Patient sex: M
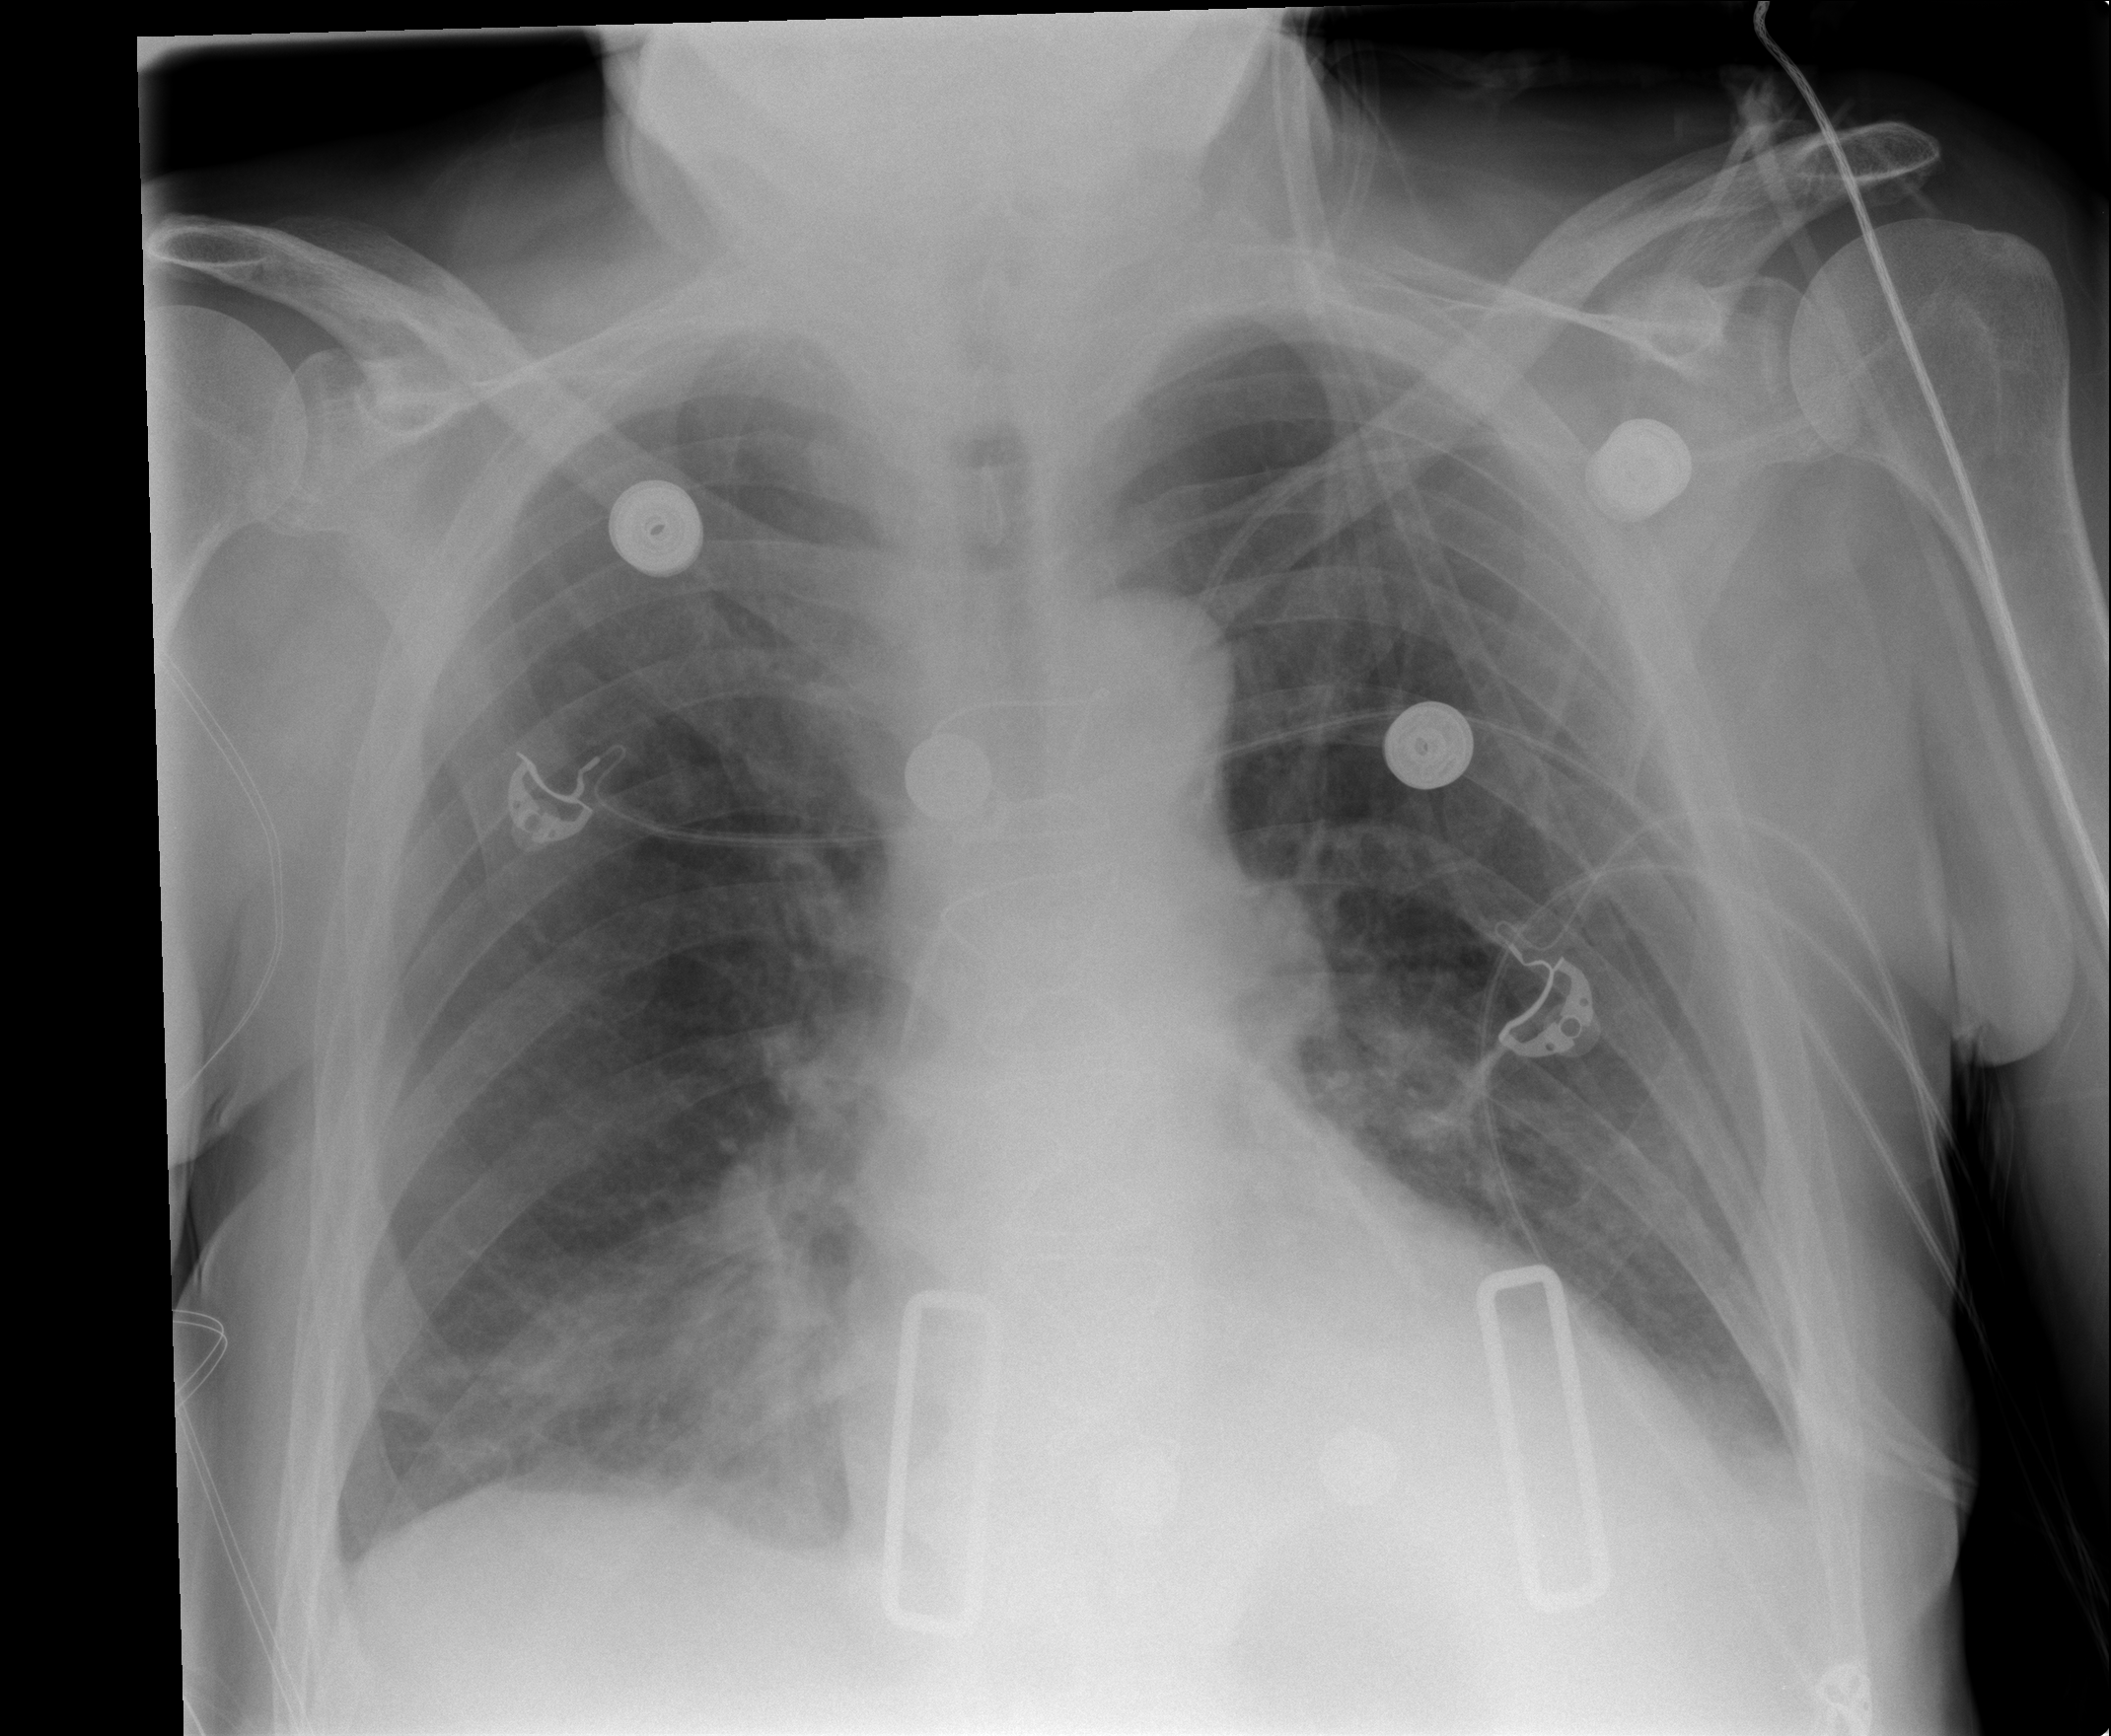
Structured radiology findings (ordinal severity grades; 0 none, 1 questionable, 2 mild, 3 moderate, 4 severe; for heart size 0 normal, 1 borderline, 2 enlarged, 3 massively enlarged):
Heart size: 1
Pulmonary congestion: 2
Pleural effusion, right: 2
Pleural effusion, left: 2
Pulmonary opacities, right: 0
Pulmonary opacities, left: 0
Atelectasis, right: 0
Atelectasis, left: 0